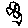
Label: flower